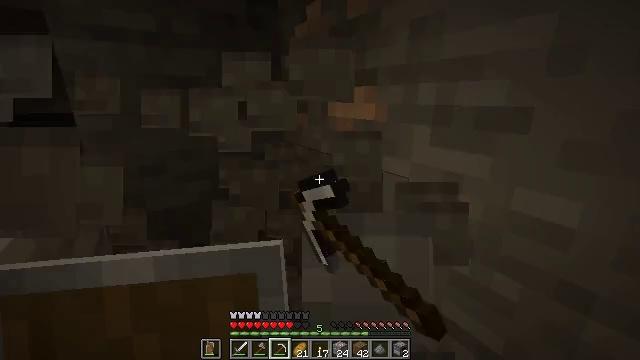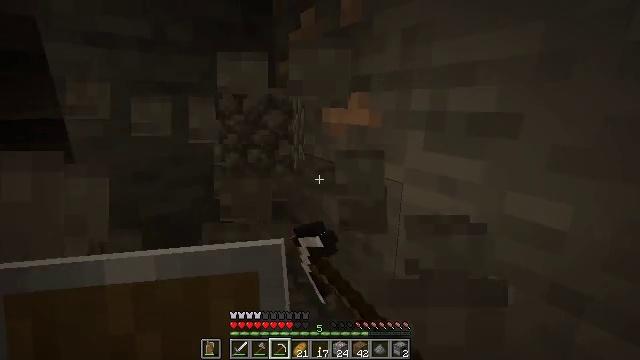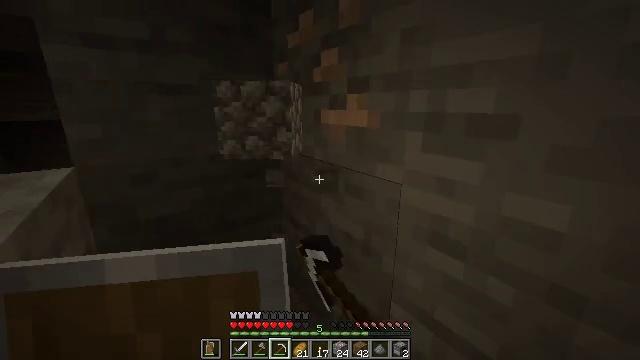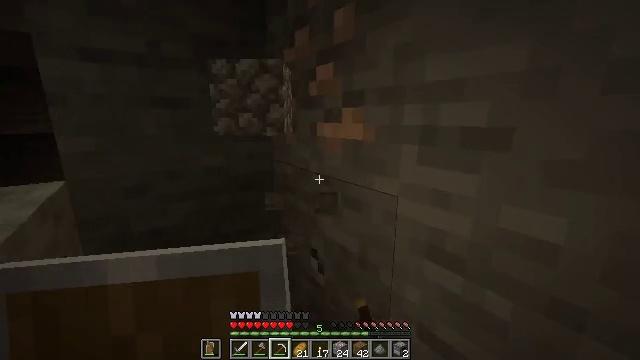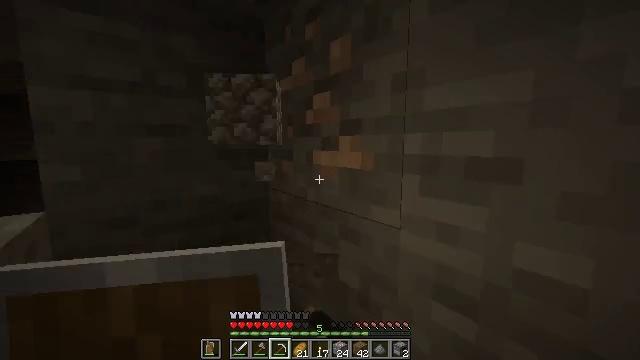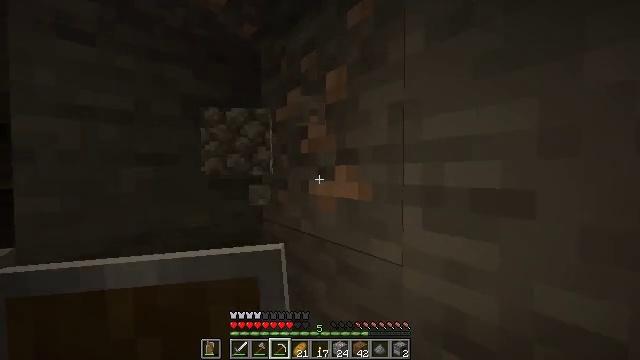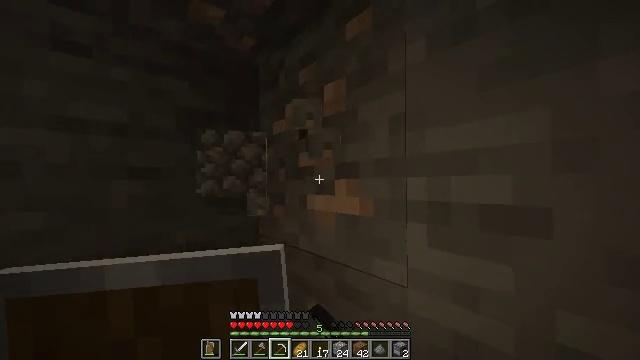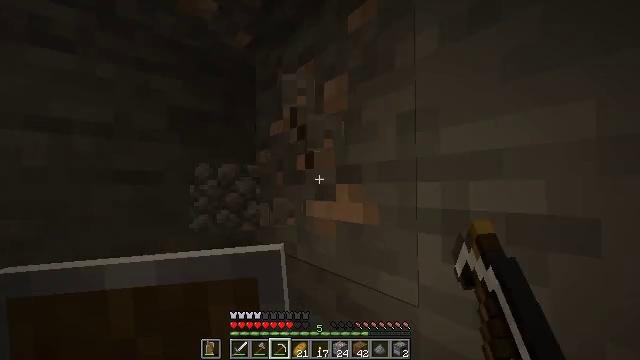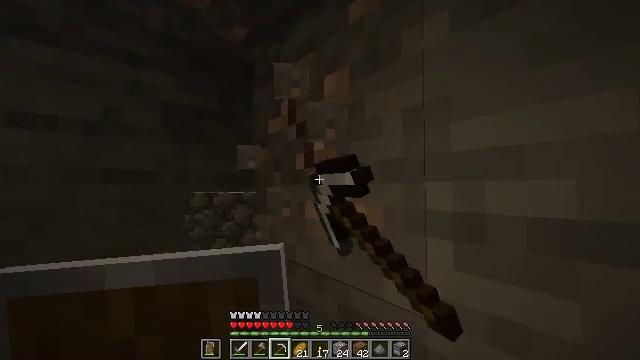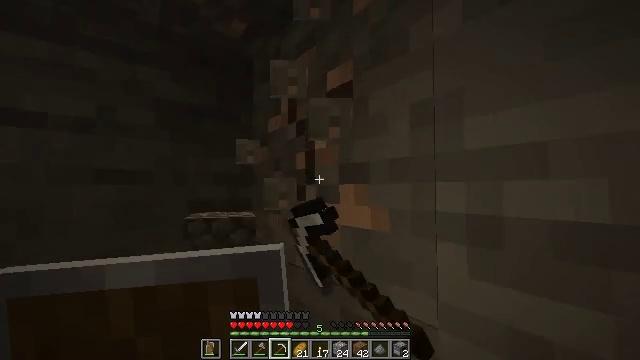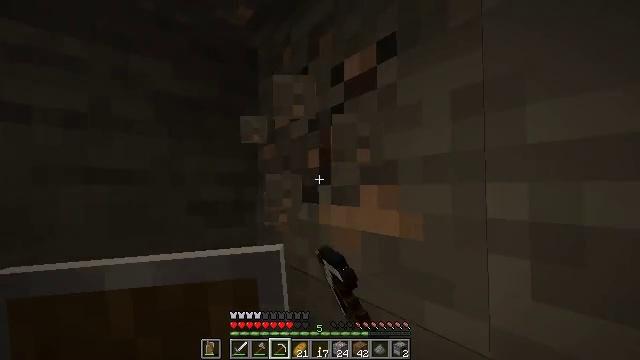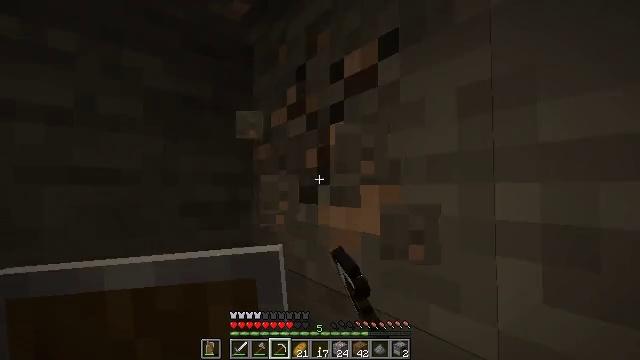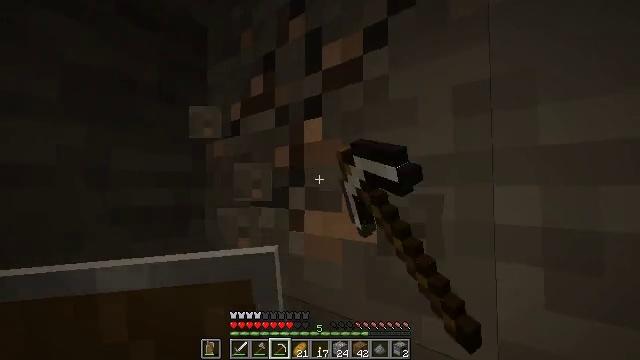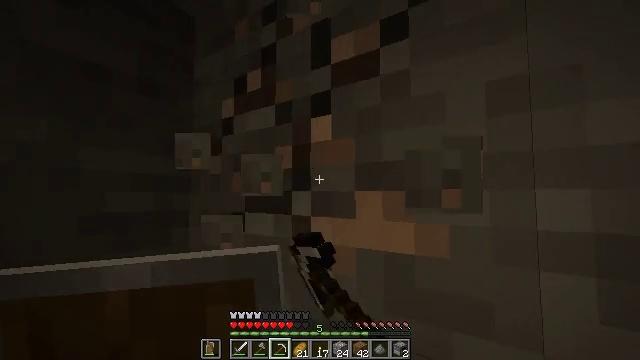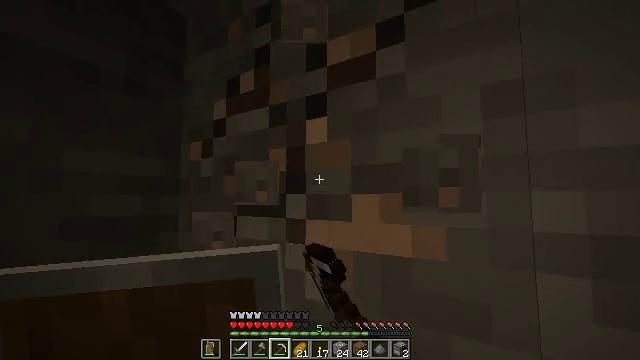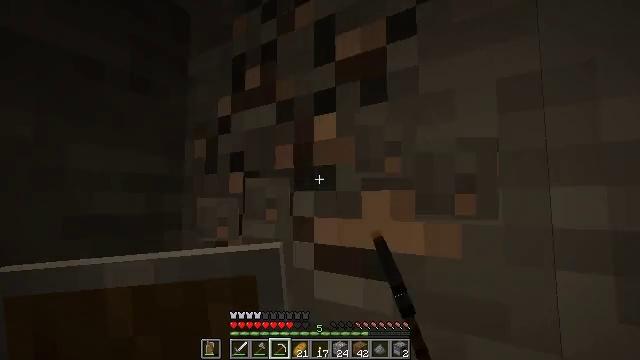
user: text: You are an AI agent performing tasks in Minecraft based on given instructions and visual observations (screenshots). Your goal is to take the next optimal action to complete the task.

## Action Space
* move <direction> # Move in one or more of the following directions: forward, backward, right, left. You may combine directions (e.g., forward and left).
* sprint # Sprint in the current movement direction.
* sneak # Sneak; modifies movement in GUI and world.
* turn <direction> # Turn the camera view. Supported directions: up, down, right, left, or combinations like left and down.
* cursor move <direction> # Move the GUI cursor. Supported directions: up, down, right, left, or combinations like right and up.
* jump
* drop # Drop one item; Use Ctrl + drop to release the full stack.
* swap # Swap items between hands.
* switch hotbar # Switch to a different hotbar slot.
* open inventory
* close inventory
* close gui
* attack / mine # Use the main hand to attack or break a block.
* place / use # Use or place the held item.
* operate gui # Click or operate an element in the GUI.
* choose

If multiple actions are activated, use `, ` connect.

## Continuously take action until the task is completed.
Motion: motion action
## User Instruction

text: Find iron ore and break it.
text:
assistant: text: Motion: sneak, turn right and up, attack / mine
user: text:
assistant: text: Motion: sneak, attack / mine
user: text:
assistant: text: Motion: move forward, sneak, turn up, attack / mine
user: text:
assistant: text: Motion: move forward, sneak, turn up, attack / mine
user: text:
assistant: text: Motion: move forward, sneak, turn up, attack / mine
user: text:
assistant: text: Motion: move forward, sneak, turn up, attack / mine
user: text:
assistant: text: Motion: move forward, sneak, attack / mine
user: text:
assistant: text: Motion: move forward, sneak, attack / mine
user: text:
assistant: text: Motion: move forward and move left, sneak, attack / mine
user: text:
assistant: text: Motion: move forward and move left, sneak, attack / mine
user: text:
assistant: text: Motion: move forward and move left, sneak, turn right, attack / mine
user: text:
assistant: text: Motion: move forward and move left, sneak, turn right, attack / mine
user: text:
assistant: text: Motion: sneak, turn right and up, attack / mine
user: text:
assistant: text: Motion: sneak, turn right, attack / mine
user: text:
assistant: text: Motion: sneak, attack / mine
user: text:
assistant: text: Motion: sneak, attack / mine
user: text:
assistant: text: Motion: sneak, attack / mine
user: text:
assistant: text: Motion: sneak, attack / mine
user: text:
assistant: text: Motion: sneak, attack / mine
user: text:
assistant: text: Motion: sneak, attack / mine
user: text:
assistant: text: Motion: sneak, attack / mine
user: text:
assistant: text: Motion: move left, sneak, turn up, attack / mine
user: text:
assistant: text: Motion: move left, sneak, turn left and up, attack / mine
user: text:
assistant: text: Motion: move forward and move left, sneak, turn left and up, attack / mine
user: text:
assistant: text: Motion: move forward and move left, sneak, turn left and up, attack / mine
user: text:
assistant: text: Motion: move forward and move left, sneak, turn left and up, attack / mine
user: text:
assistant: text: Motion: move forward, sneak, turn up, attack / mine
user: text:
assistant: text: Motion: sneak, turn up, attack / mine
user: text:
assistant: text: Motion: sneak, turn up, attack / mine
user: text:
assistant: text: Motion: sneak, turn up, attack / mine